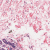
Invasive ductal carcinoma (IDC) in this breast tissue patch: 0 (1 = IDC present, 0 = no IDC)